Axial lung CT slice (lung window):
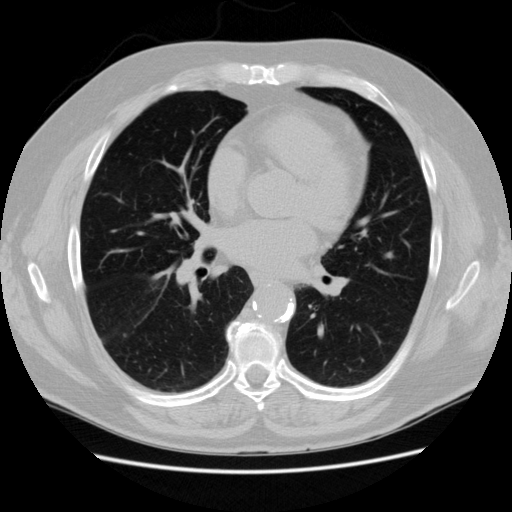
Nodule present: no